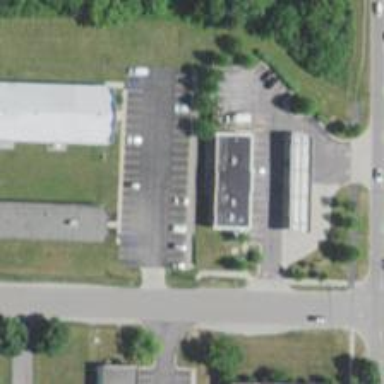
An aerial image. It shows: Convenience shop.